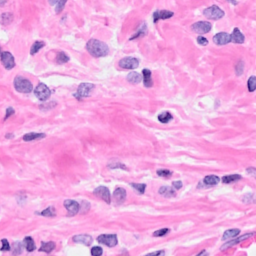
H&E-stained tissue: Breast